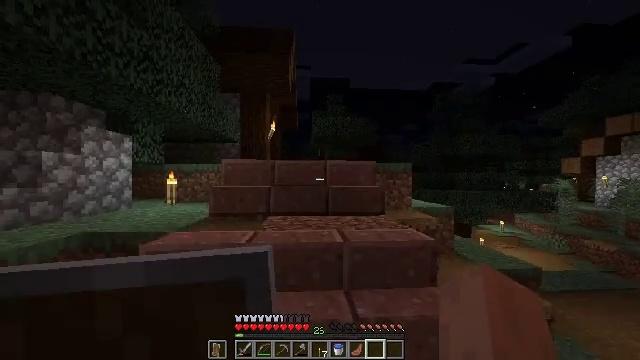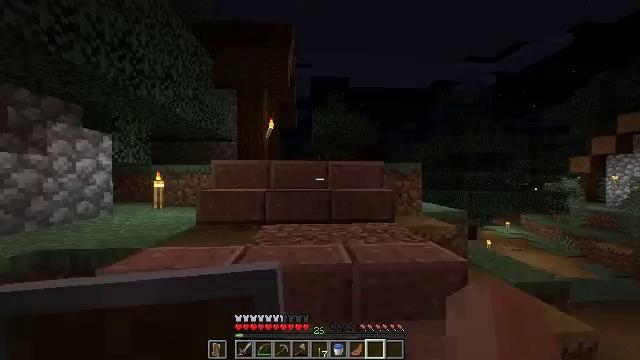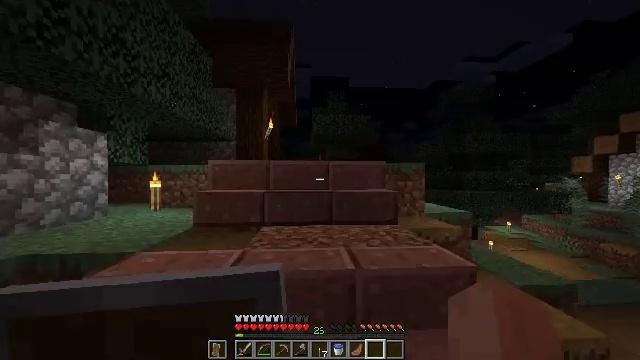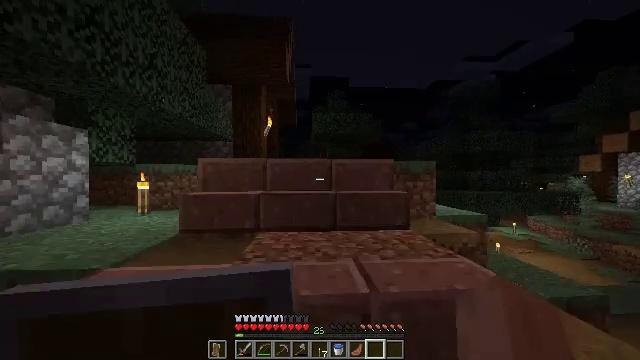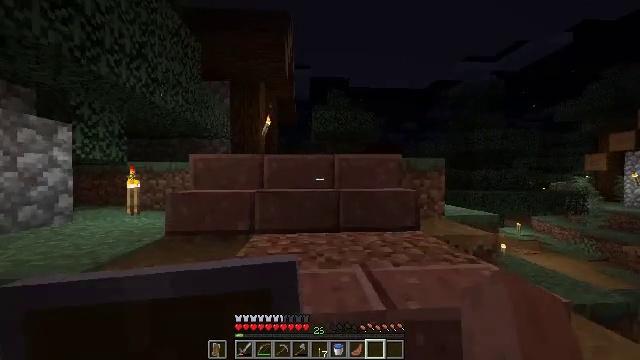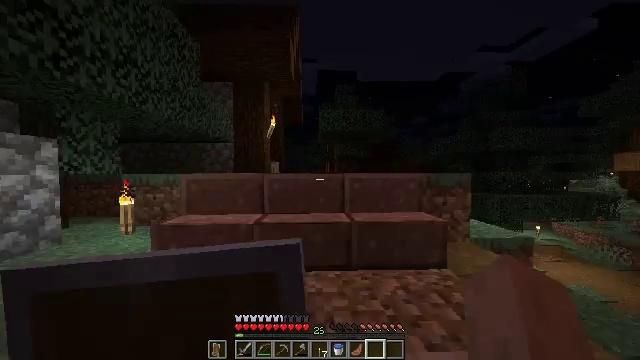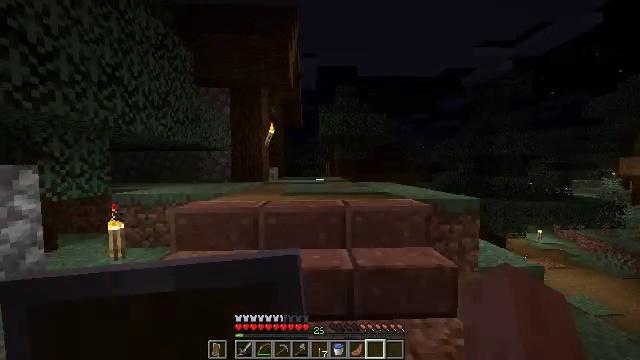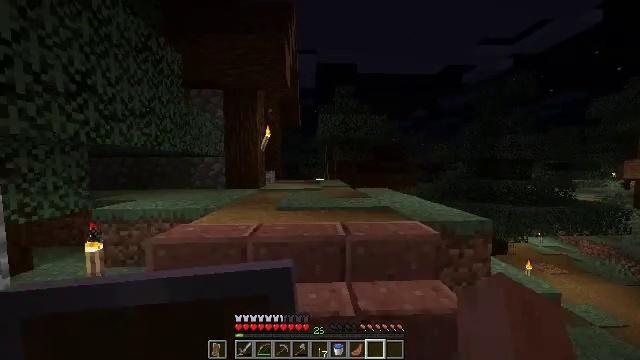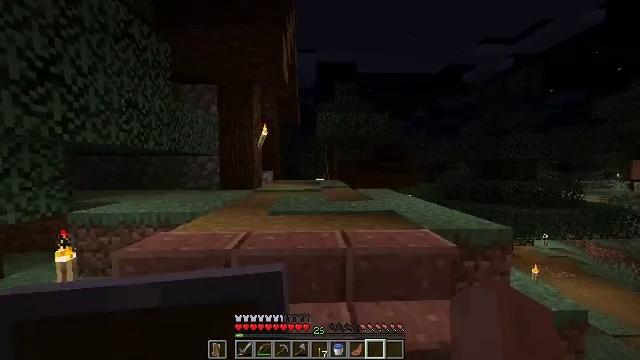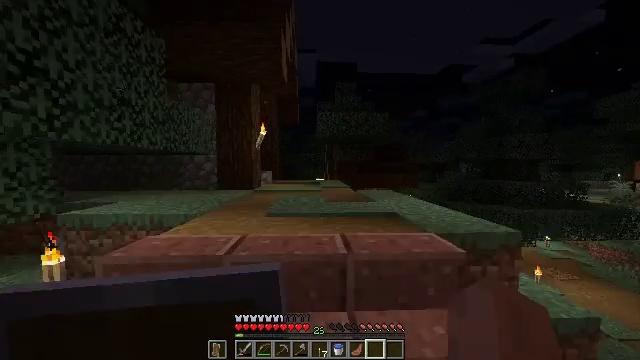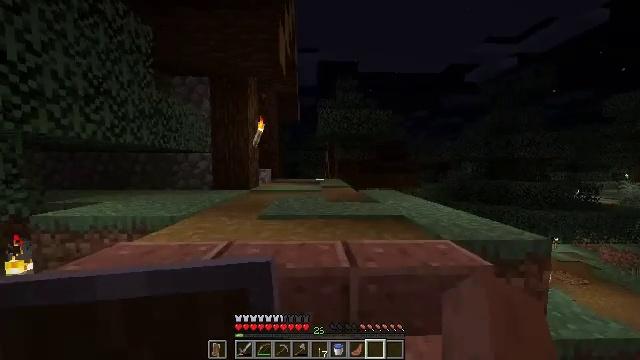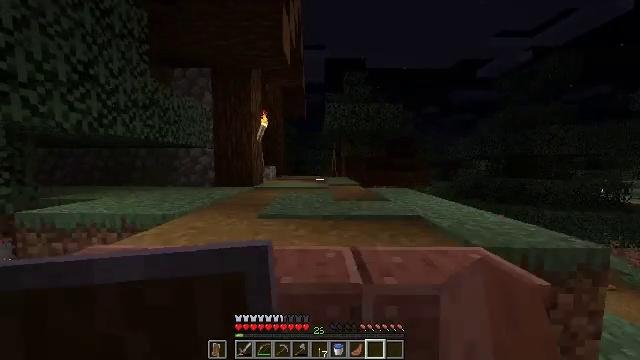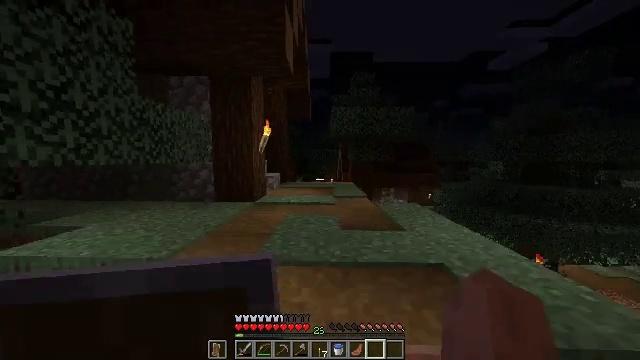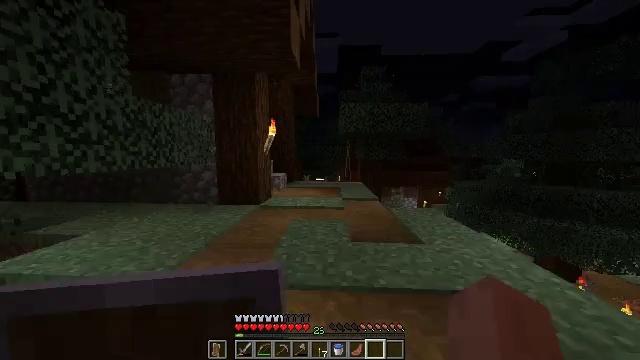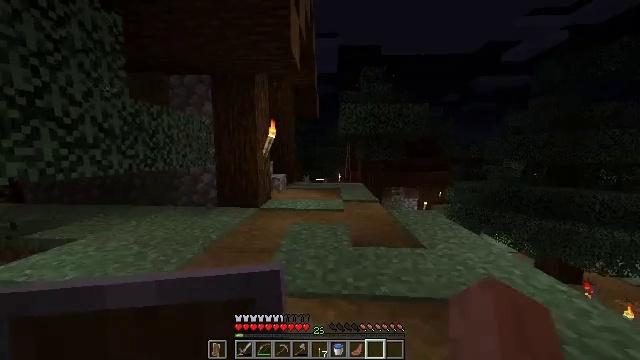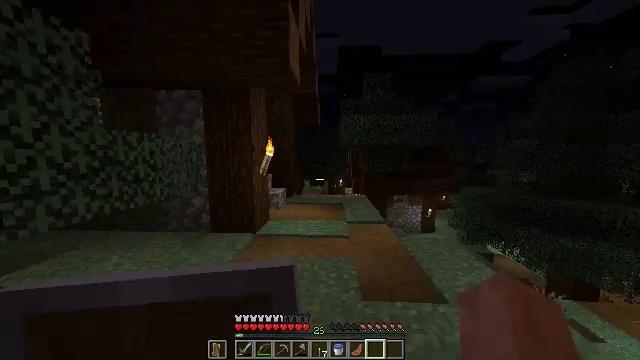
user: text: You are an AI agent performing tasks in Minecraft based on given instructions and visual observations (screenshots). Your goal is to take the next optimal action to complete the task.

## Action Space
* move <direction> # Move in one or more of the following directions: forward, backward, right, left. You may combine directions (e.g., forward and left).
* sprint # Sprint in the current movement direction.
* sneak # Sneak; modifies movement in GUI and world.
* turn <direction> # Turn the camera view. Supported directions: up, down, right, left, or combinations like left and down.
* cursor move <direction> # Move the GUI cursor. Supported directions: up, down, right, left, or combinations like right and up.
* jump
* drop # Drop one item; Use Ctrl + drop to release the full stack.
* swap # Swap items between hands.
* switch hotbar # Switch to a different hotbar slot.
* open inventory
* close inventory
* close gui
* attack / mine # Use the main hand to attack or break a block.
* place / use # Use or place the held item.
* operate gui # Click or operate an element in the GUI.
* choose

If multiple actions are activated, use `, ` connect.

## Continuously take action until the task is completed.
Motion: motion action
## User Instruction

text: Make an iron door by arranging iron ingots in the crafting table.
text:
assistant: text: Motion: move forward
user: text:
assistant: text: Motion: move forward
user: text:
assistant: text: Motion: move forward
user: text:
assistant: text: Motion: move forward
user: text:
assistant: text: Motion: move forward, turn left and down
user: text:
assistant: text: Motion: move forward
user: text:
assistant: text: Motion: move forward
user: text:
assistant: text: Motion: move forward
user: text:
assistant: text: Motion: move forward
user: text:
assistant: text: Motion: move forward
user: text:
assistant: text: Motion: move forward, turn left
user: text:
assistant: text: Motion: move forward, turn left
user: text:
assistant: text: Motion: move forward, turn left and down
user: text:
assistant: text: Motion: move forward
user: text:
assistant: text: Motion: move forward
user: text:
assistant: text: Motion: move forward
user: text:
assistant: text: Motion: move forward
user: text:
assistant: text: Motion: move forward
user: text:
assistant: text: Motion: move forward
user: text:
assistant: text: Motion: move forward, turn right and down
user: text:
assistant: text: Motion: move forward and move left, turn right and up
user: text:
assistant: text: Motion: move forward and move left, turn right
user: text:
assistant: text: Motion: move back and move left, turn right and up
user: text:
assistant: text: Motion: move back and move left, turn up
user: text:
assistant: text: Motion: move back
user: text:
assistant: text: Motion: move back
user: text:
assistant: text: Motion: move back
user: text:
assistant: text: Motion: turn left
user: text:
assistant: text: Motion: turn left
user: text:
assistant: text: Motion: turn left